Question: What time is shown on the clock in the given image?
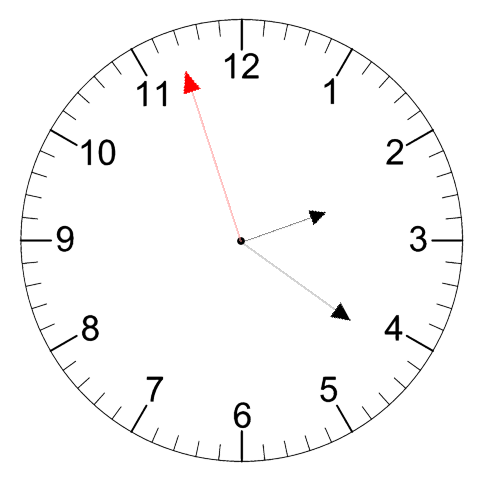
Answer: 02:20:57